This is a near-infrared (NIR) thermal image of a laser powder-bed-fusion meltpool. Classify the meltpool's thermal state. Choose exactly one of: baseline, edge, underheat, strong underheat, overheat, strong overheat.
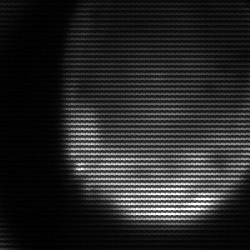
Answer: edge